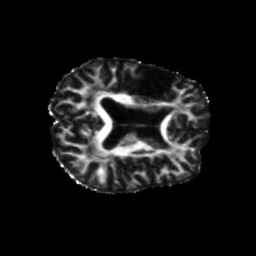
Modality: FA
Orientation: axial
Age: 76
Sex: female
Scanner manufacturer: siemens
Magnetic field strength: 3 T
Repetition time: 5.25 s
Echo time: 0.08 s